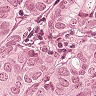
Metastatic tissue present: yes